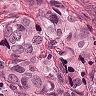
Metastatic tissue present: yes